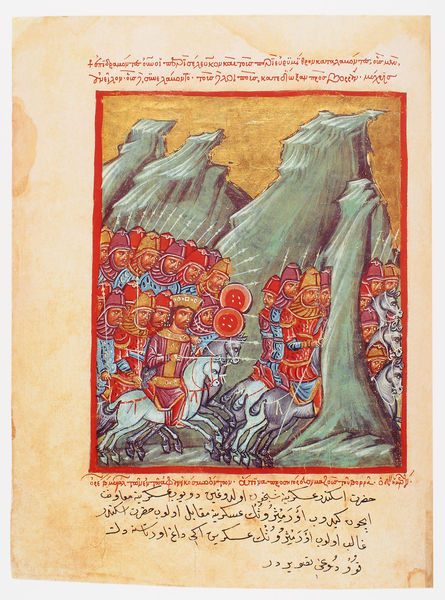
Titel: Der griechische Alexanderroman
Institution: Venedig, Hellenic Institute Codex Gr. 5
Schlagwörter: angriff, berg, grün, bunt, rot, rahmen, gold, pferd, pferde, reiter, hufe, schrift, gebirge, könig, lanze, soldaten, schild, buch, helm, armee, heer, buchseite, pergament, helme, arabisch, mittelalter, krieger, lanzen, speere, goldgrund, handschrift, latein, schilde